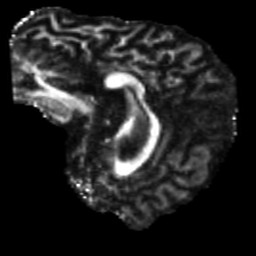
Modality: FA
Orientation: sagittal
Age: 66
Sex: male
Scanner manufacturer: siemens
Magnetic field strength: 3 T
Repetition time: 5.25 s
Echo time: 0.08 s